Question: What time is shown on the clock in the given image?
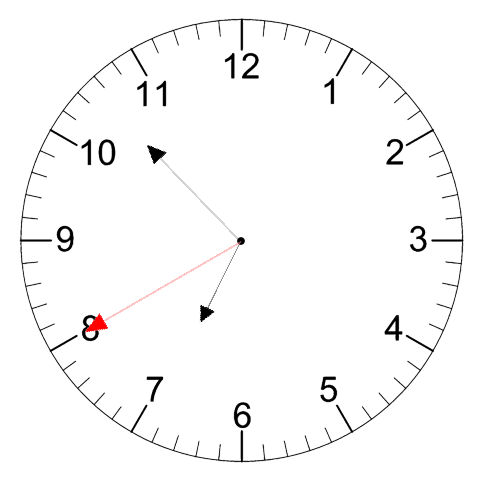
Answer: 06:52:40